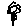
Label: flower